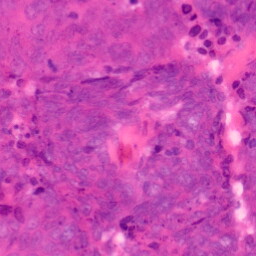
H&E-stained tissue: Colon